Field crop: maize
Growth stage: 2
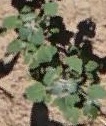
Species: chenopodium